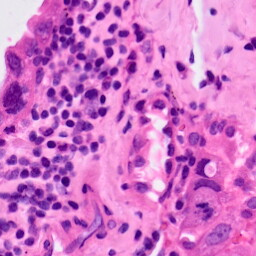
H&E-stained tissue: Lung